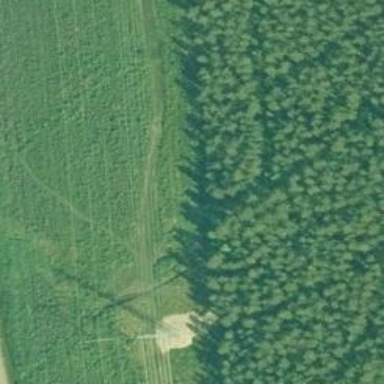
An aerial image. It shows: Path.